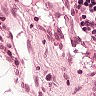
Metastatic tissue present: no